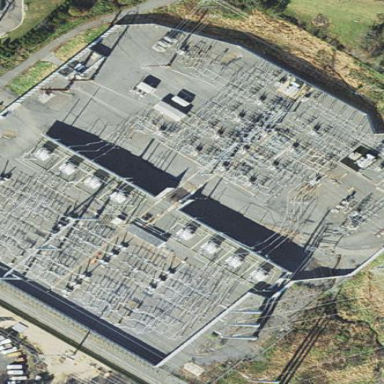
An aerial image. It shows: Outdoor power substation surrounded by fence. This substation operates at the transmission level.